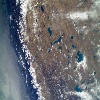
Label: land